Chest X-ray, PA view. Patient: 4 years old, sex F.
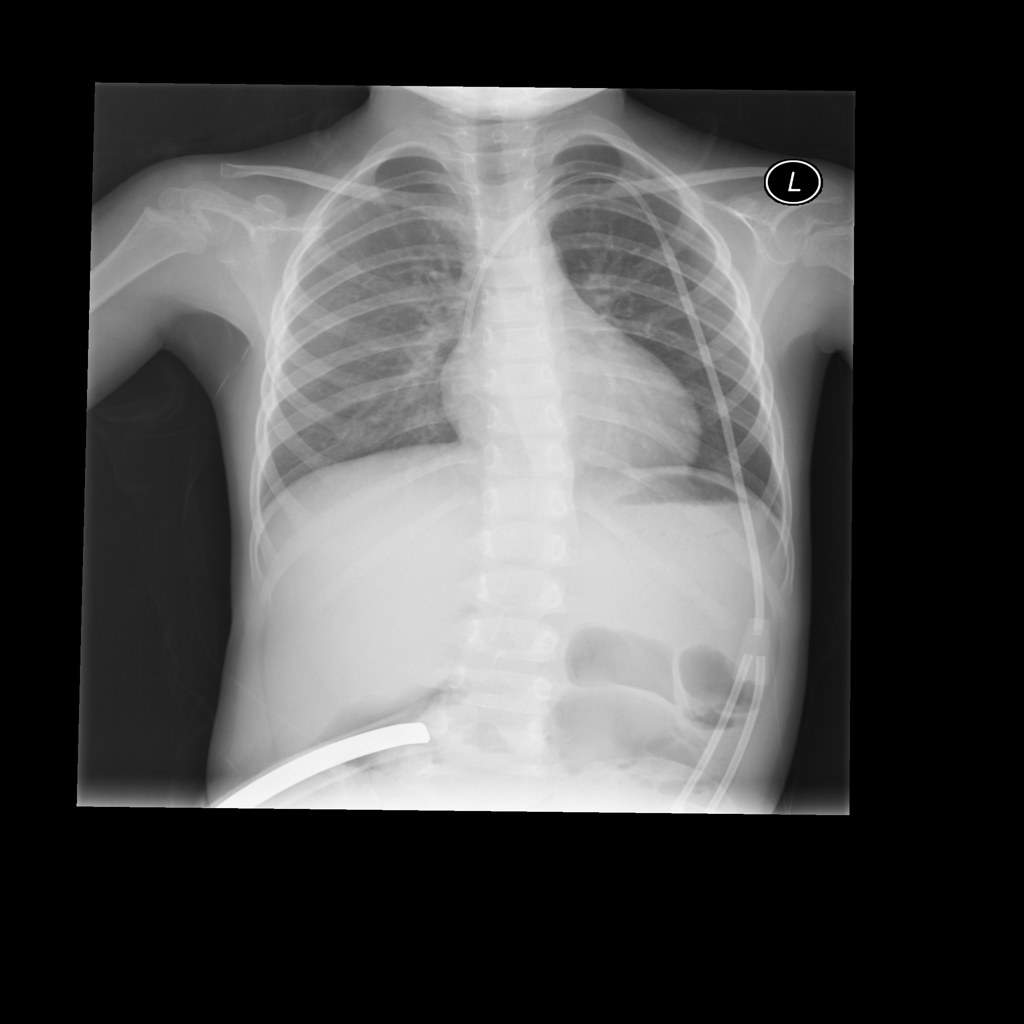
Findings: No Finding